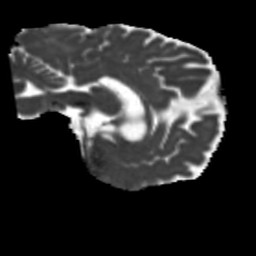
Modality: MD
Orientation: sagittal
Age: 42
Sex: male
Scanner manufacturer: siemens
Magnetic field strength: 3 T
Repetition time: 5.25 s
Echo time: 0.08 s